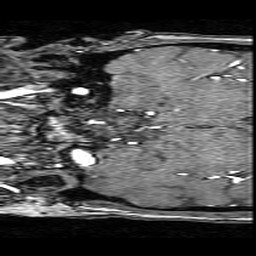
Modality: angio
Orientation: coronal
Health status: ill
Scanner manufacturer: philips
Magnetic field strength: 3 T
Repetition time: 0.01818 s
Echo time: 0.003371 s